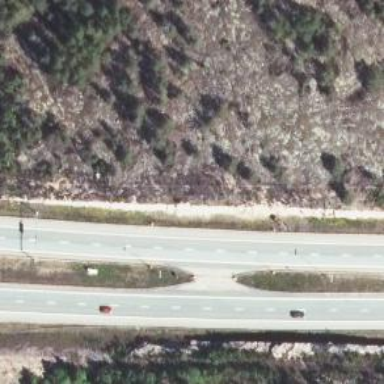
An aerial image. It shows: Asphalt motorway.